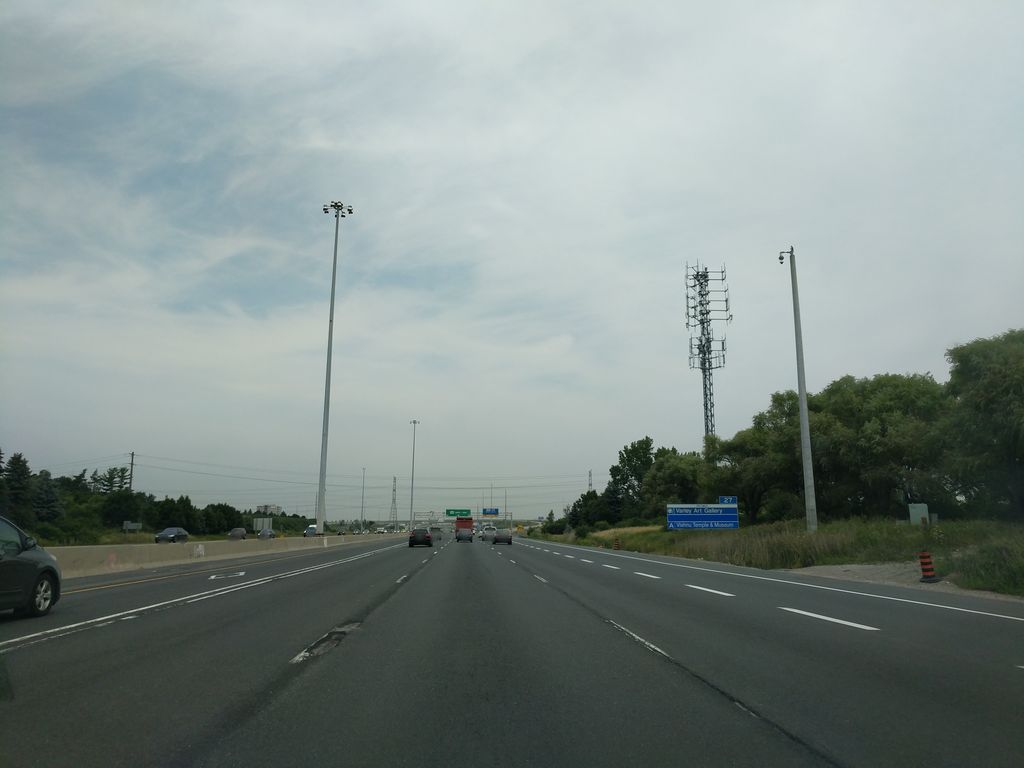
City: toronto